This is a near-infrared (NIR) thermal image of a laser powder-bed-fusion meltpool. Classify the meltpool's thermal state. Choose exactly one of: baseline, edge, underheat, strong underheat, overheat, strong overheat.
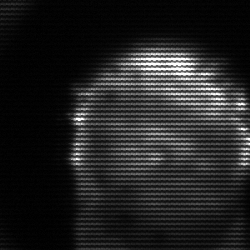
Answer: baseline